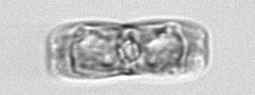
Label: pennate_morphotype1